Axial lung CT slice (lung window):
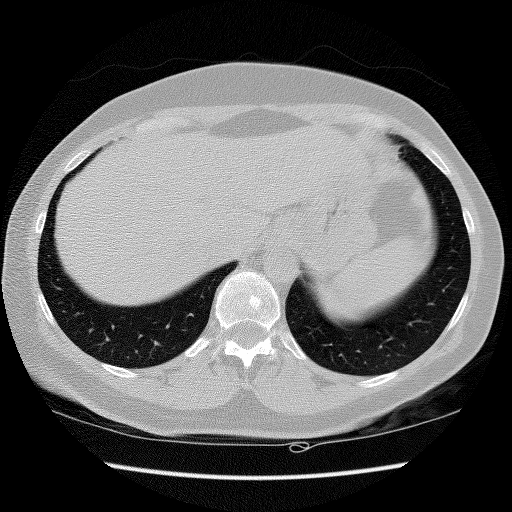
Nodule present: no